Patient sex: F
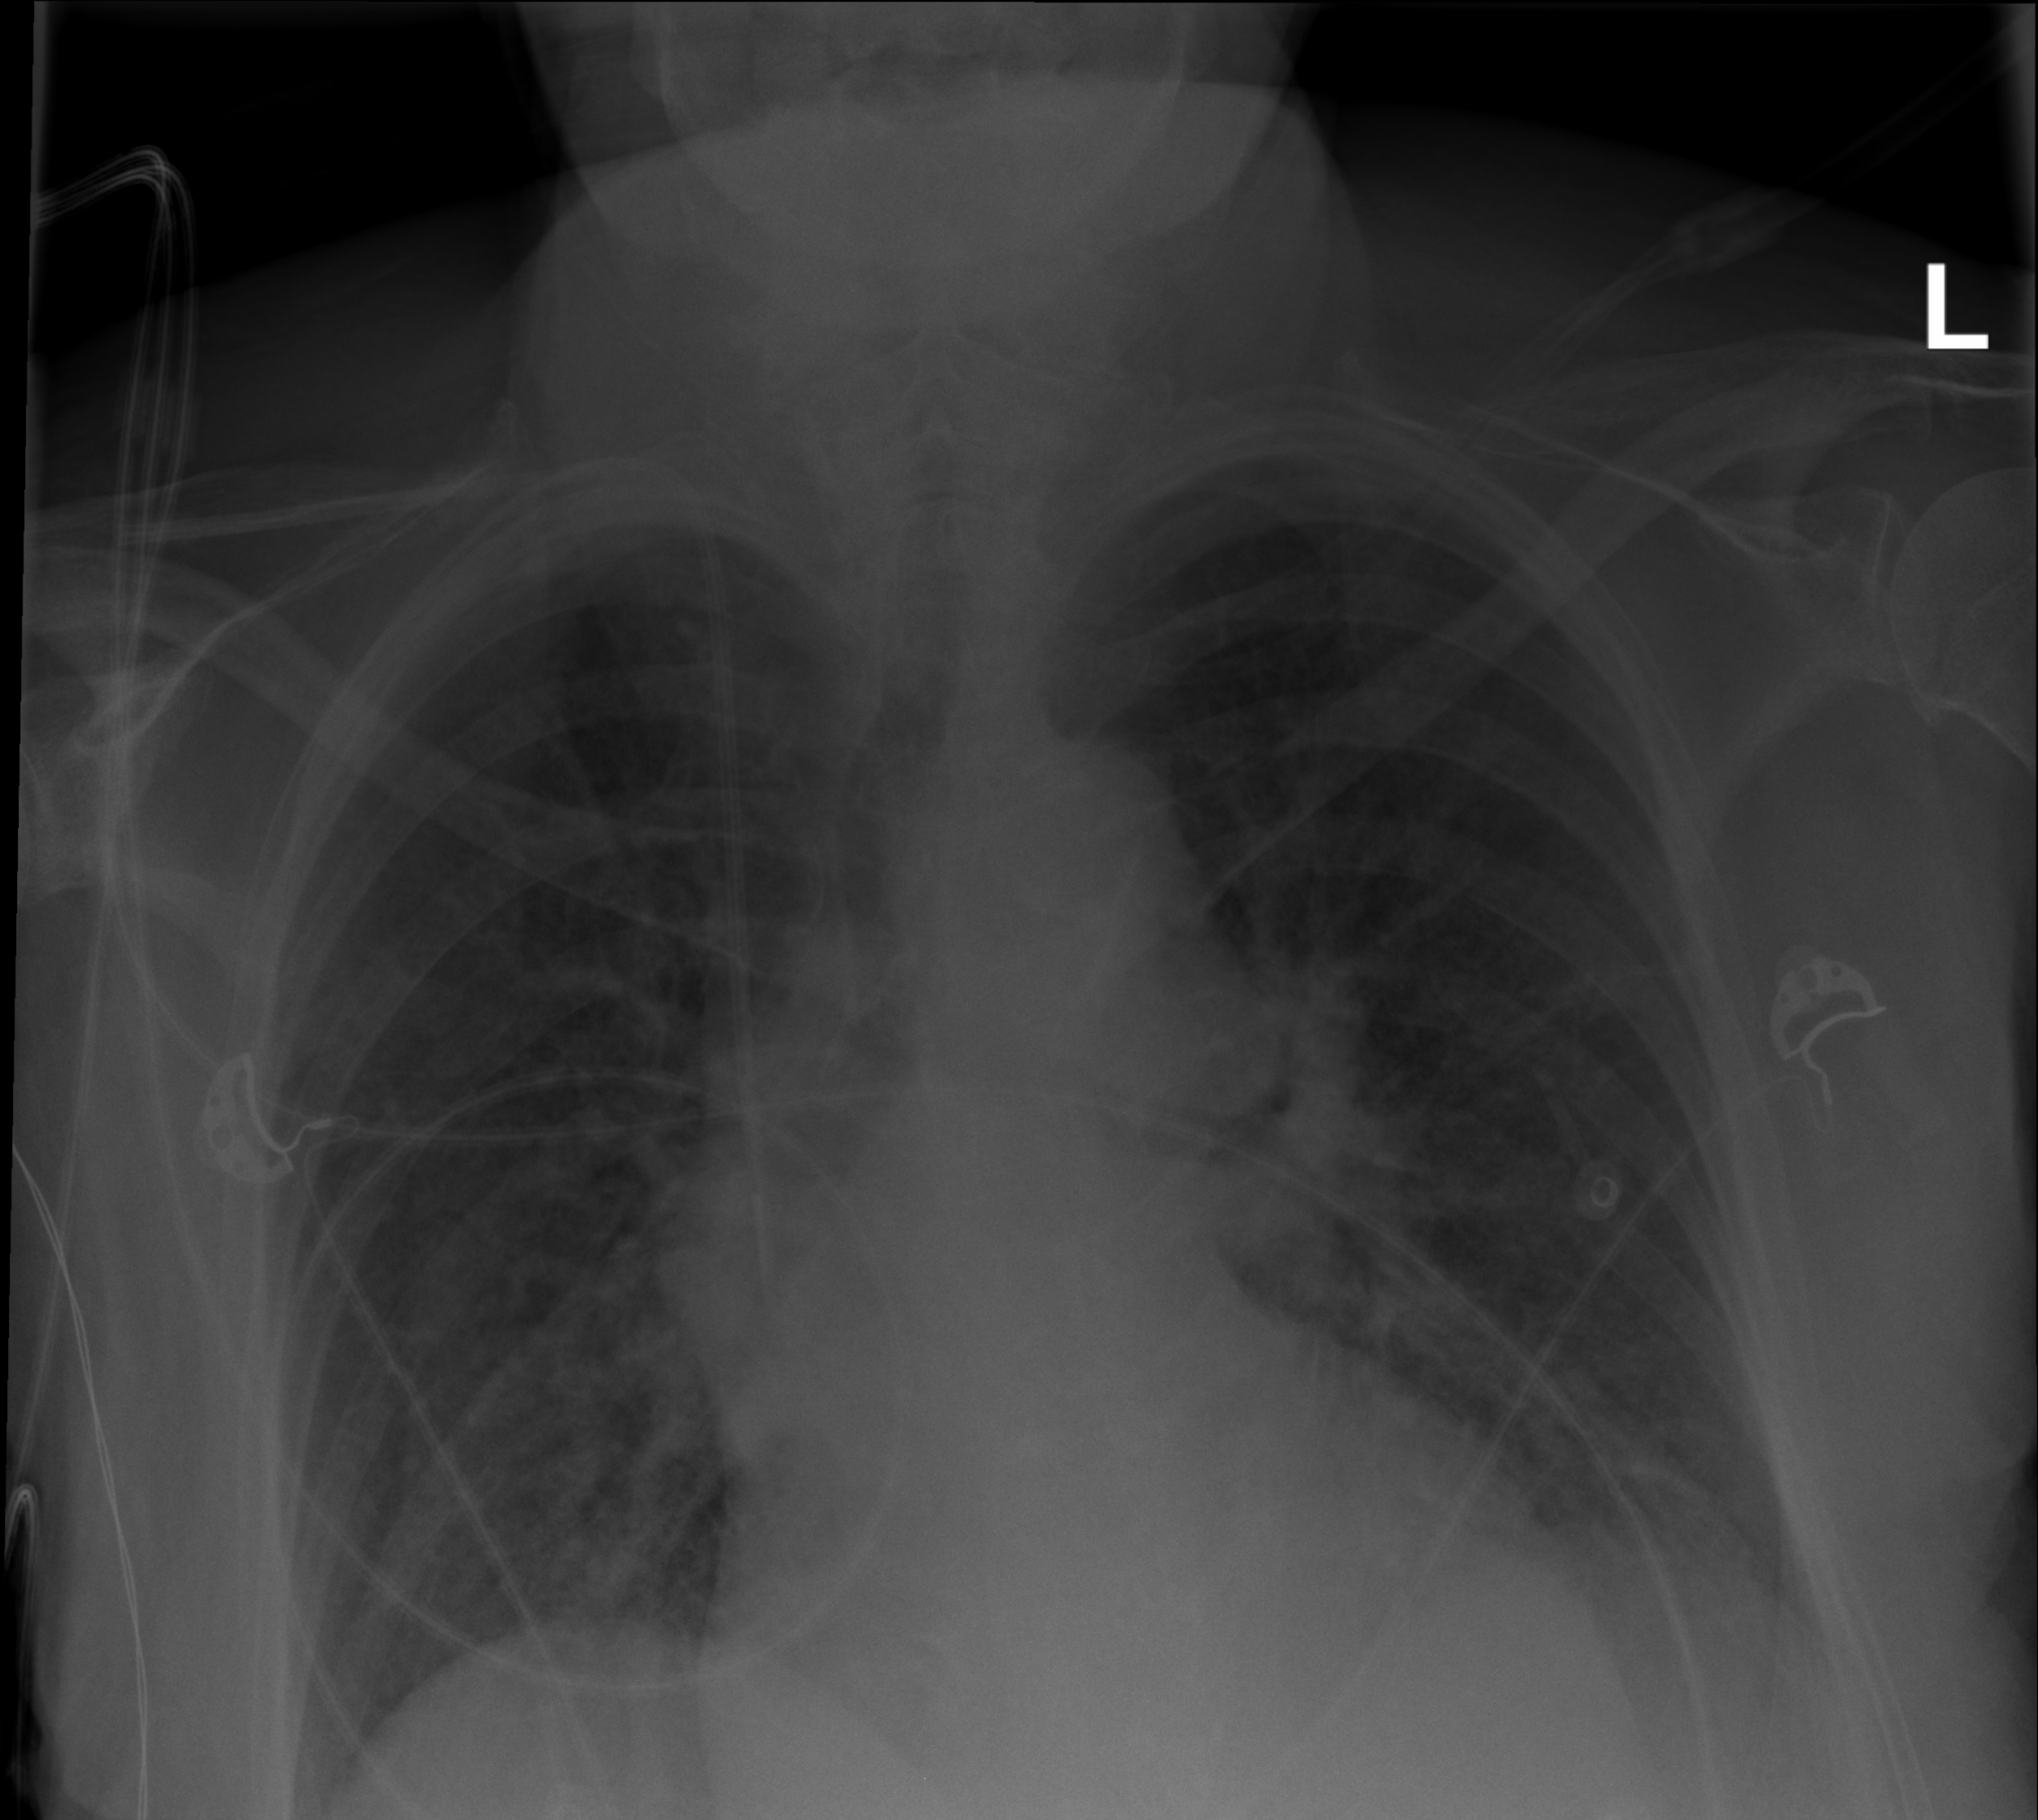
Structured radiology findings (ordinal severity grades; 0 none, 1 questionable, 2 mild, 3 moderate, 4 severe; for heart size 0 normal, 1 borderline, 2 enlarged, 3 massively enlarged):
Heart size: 0
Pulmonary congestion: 0
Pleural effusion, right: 0
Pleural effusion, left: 2
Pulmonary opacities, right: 0
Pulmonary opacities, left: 0
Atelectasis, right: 1
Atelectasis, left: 2